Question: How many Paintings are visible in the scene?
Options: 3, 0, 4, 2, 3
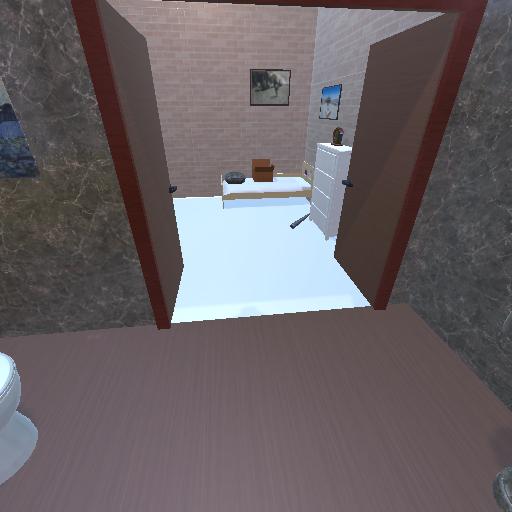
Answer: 3